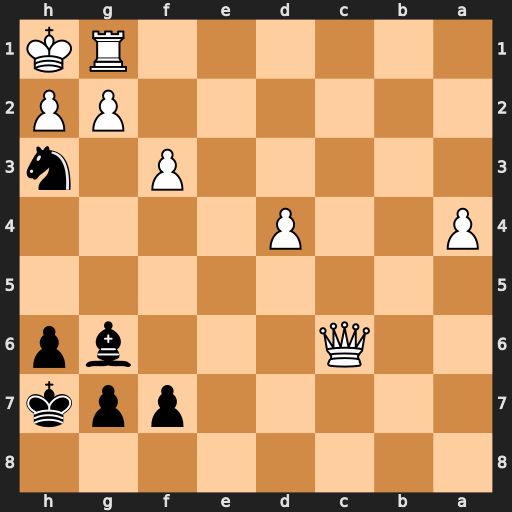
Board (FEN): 8/5ppk/2Q3bp/8/P2P4/5P1n/6PP/6RK
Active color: b
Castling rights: -
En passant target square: -
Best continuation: Nf2#